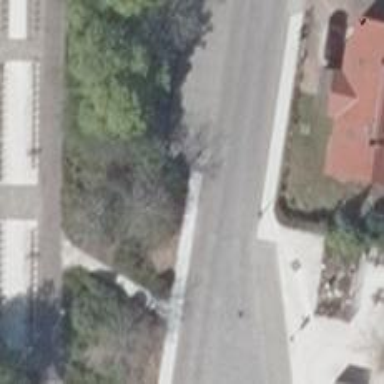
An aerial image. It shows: Smooth asphalt road in residential area.